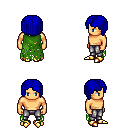
a pixel art fantasy rpg character, male body template, human, tanned skin, green tattered cape, metal pants, blue pageboy hairstyle, gold boots, four views (front, back, left, right), 2x2 character sprite sheet, small pixel art, hard edges, no anti-aliasing